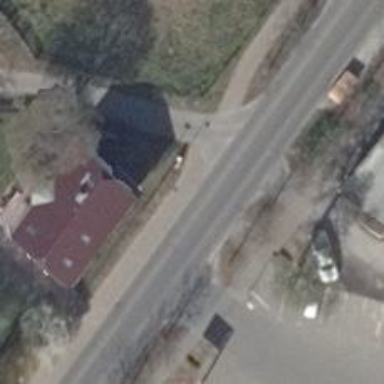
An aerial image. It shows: Footway along the road.